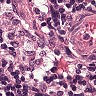
Metastatic tissue present: no